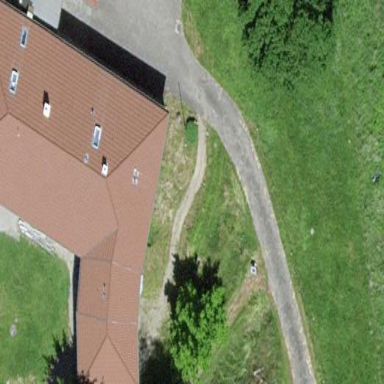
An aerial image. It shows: Residential building.